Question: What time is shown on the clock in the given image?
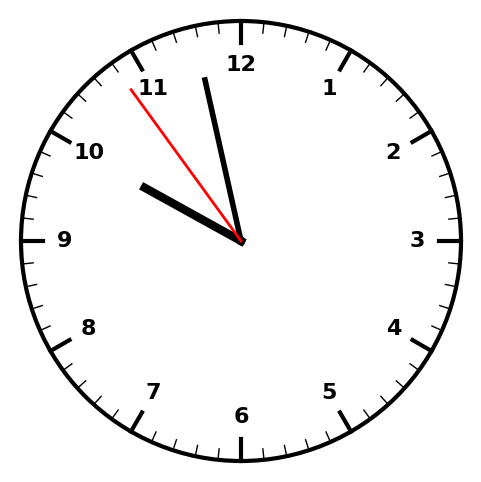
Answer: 09:57:54